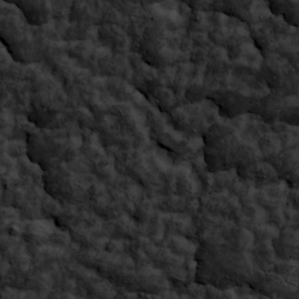
Label: non_frost